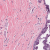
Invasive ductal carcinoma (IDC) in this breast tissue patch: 0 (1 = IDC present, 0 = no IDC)